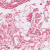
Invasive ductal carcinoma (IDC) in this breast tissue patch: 0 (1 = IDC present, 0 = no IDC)